Question: OK - here I am again - C# newbie par excellence!
Assume I have a as shown - with a single row, and a number of columns...
I populate that single row with controls (labels, textboxes etc).
Now I want to that row 'n' times, and index each of the controls as a member of an array (of controls) - e.g. labelName[rowIndex].Text = "New Text"
-

Many thanks - my last attempt at doing this was many years ago with VB6!
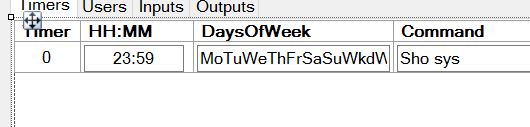
Answer: One way is to create a 'List<List<Control>>'. Then each row that you populate the tablelayoutpanel will be in a 'List<Control>'. Assuming 3 columns it would look something like this:
'''
List<List<Control>> contrlList = new List<List<Control>>();
for (int row = 0; row < tableLayoutPanel1.RowCount; row++)
{
List<Control> rowControls = new List<Control>()
{
new DateTimePicker(),
new TextBox(),
new Label()
};
for (int col = 0; col < tableLayoutPanel1.ColumnCount; col++)
{
tableLayoutPanel1.Controls.Add(rowControls[col], col, row);
contrlList.Add(rowControls);
}
}
'''
To access common properties you would call it like this:
'''
contrlList[0][1].Text = "Whatever";
'''
To get the specific properties unique to each type of control, you'll have to cast it to the proper type:
'''
((DateTimePicker)contrlList[0][0]).CalendarTitleBackColor = Color.AliceBlue;
'''
To create event handlers that each type of control can use, load one of that type in the designer. Over in the property window, in the header, is an icon that looks like a lightning bolt. This brings up a list of events that this type of control will have. Double click on the event you want to handle. This will create a snippet in the code. Rename the method so that it doesn't point to a particular instance of that control(i.e ComboBox_SelectedIndexChanged instead of comboBox1_SelectedIndexChanged). Now it's a simple matter of adding that event handler so that the control knows where to for that event.
'''
List<List<Control>> contrlList = new List<List<Control>>();
for (int row = 0; row < tableLayoutPanel1.RowCount; row++)
{
DateTimePicker newDTP = new DateTimePicker();
ComboBox newCB = new ComboBox();
newCB.SelectedIndexChanged += comboBox_SelectedIndexChanged;
Label newL = new Label();
List<Control> rowControls = new List<Control>()
{
newDTP,
newCB,
newL
};
for (int col = 0; col < tableLayoutPanel1.ColumnCount; col++)
{
tableLayoutPanel1.Controls.Add(rowControls[col], col, row);
contrlList.Add(rowControls);
}
}
'''